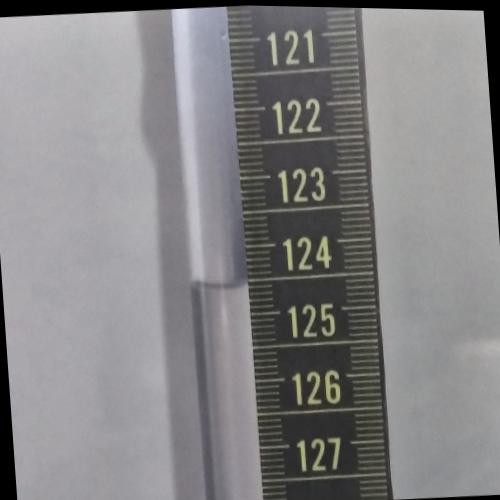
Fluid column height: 124.6 cm